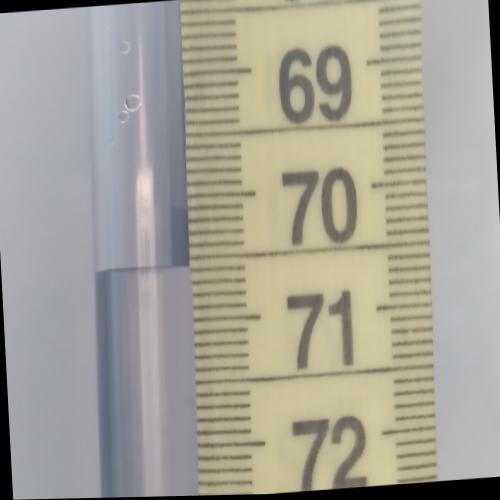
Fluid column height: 70.6 cm